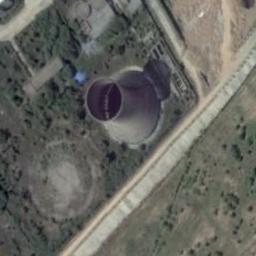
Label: thermal_power_station